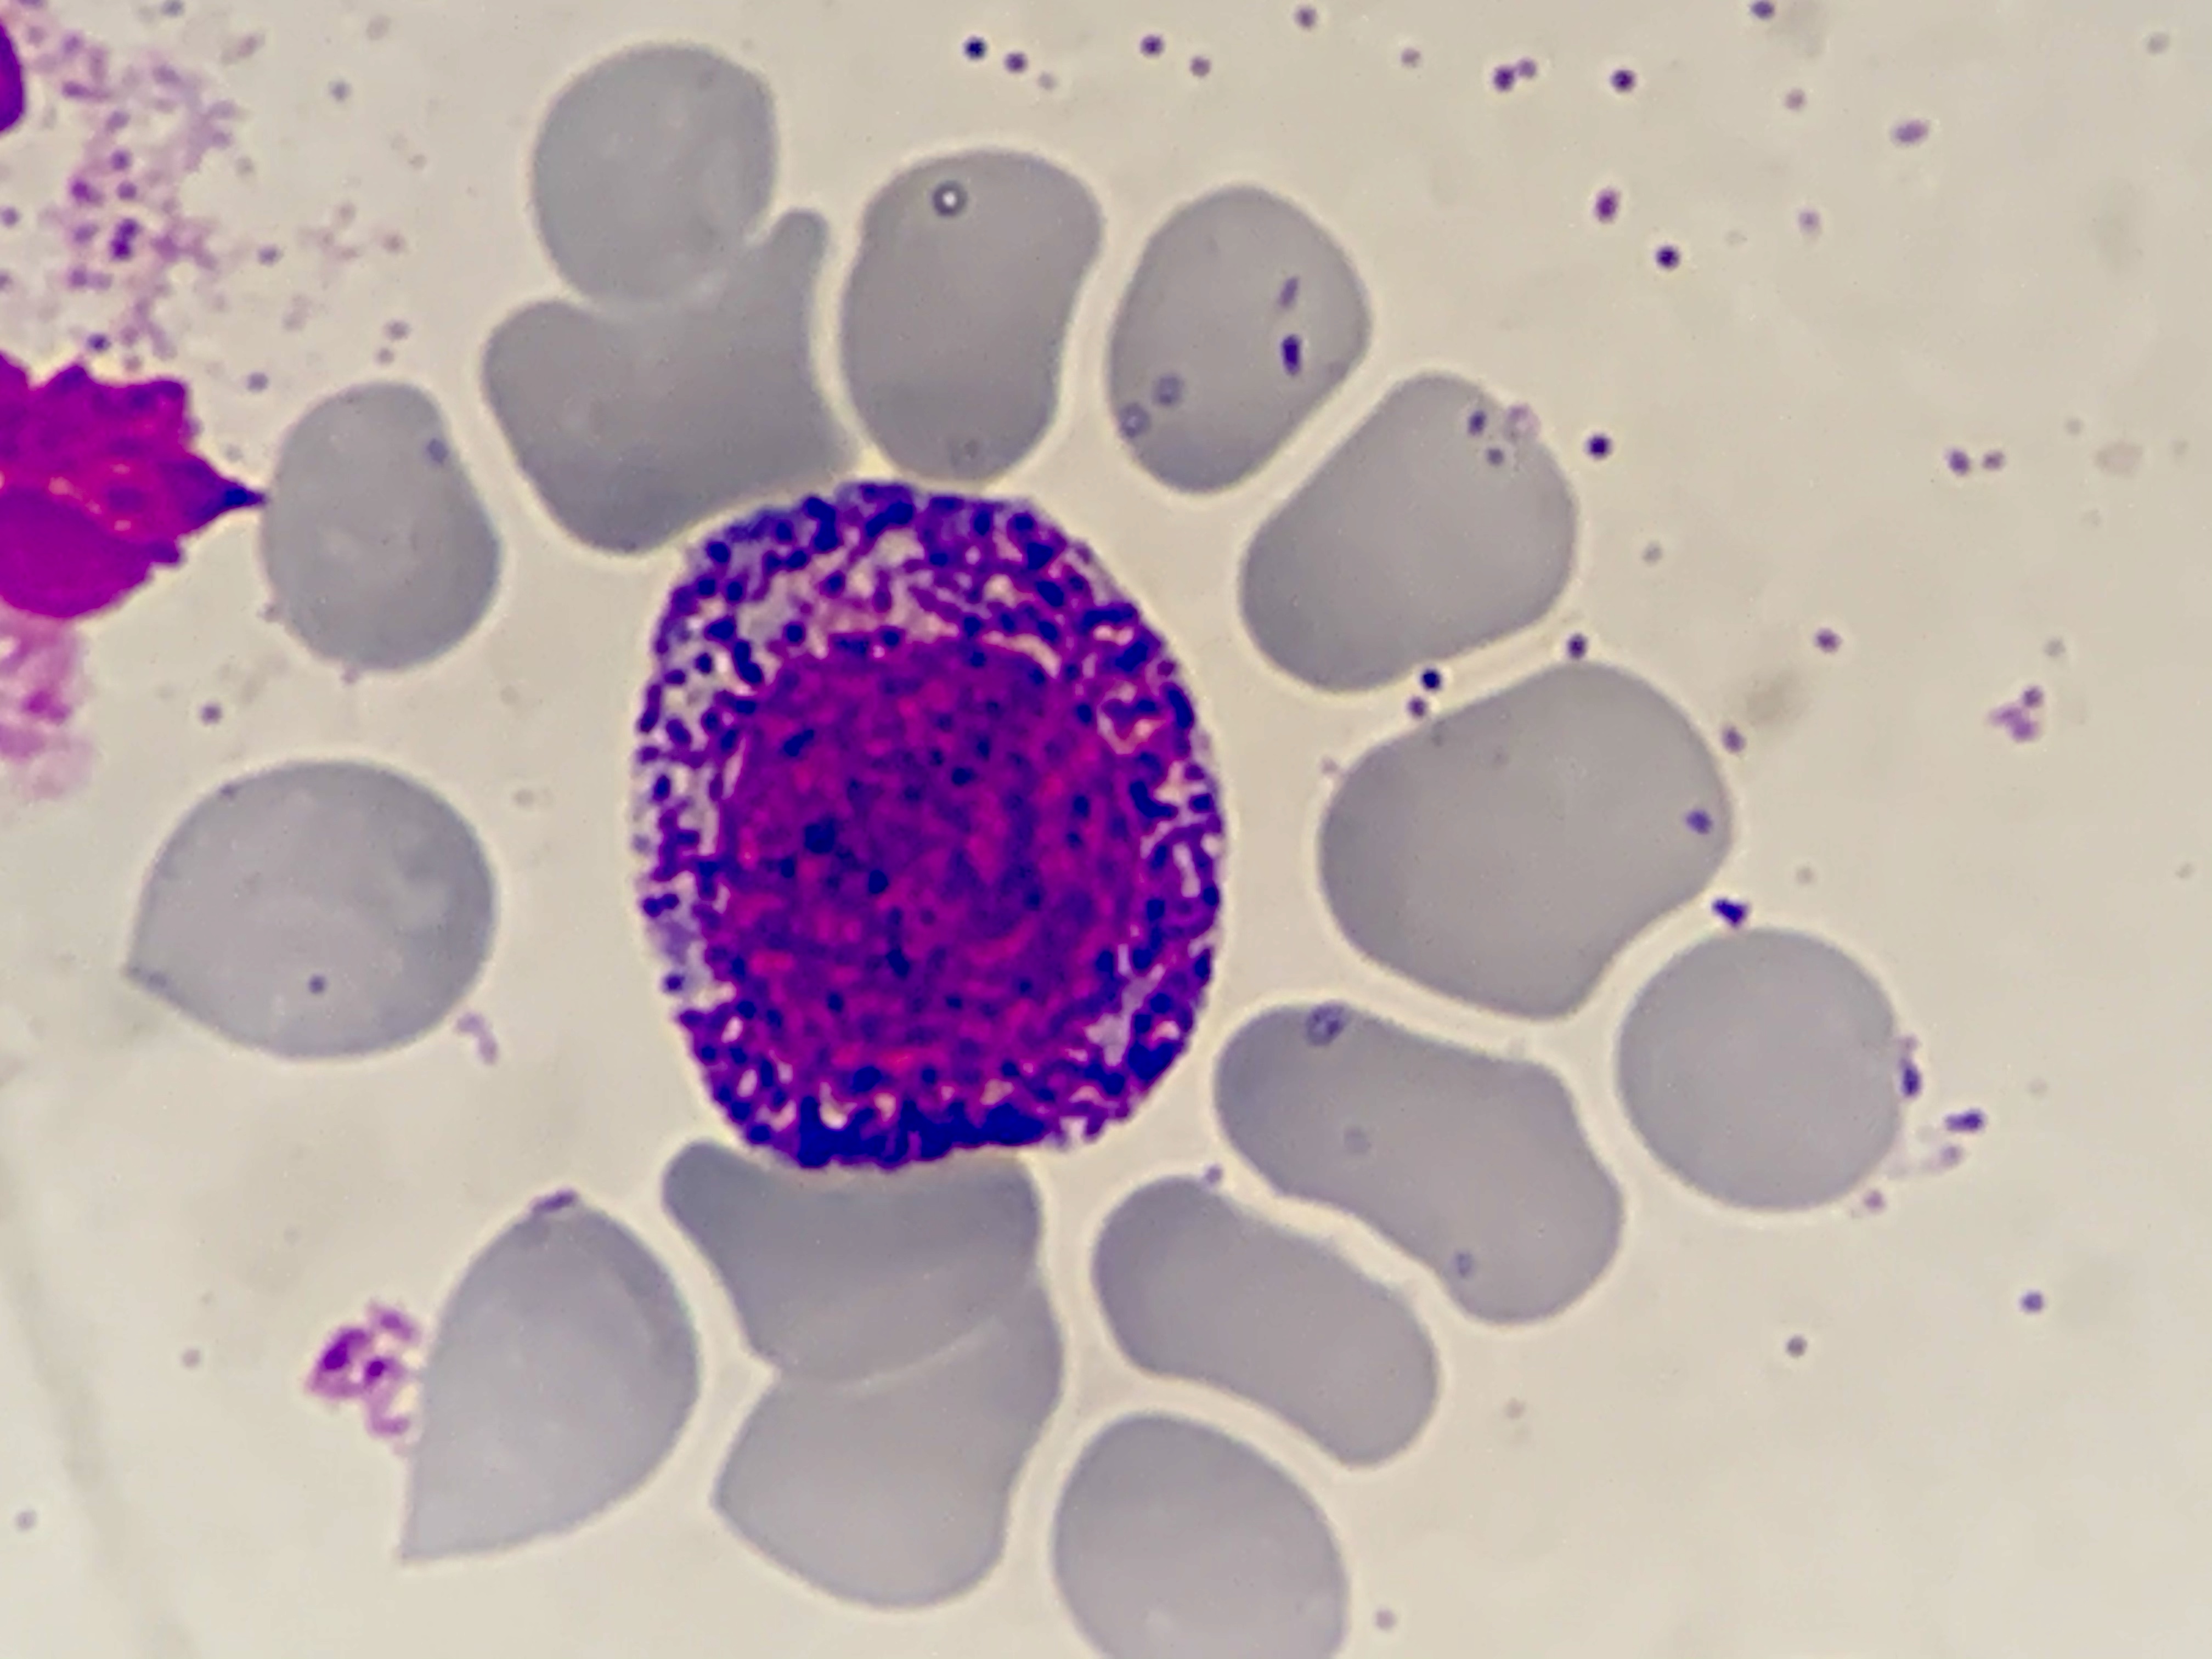
Cell type: PROMYELOCYTES